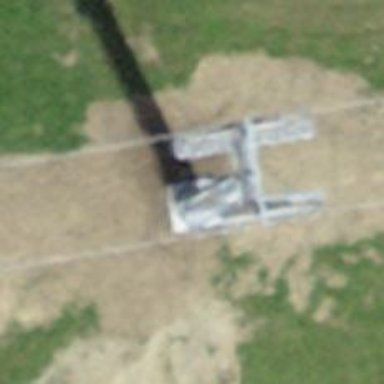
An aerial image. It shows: Pylon for aerialway.